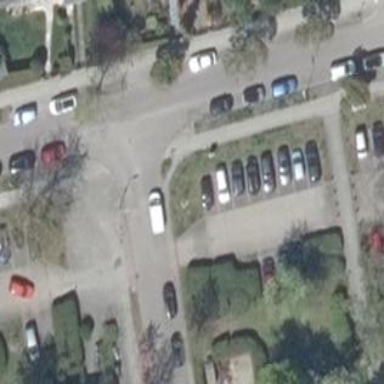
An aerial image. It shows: Parking available on the street side.